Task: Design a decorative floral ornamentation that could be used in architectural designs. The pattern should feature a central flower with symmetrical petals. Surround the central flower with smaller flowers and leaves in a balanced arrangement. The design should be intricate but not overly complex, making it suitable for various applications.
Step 710:
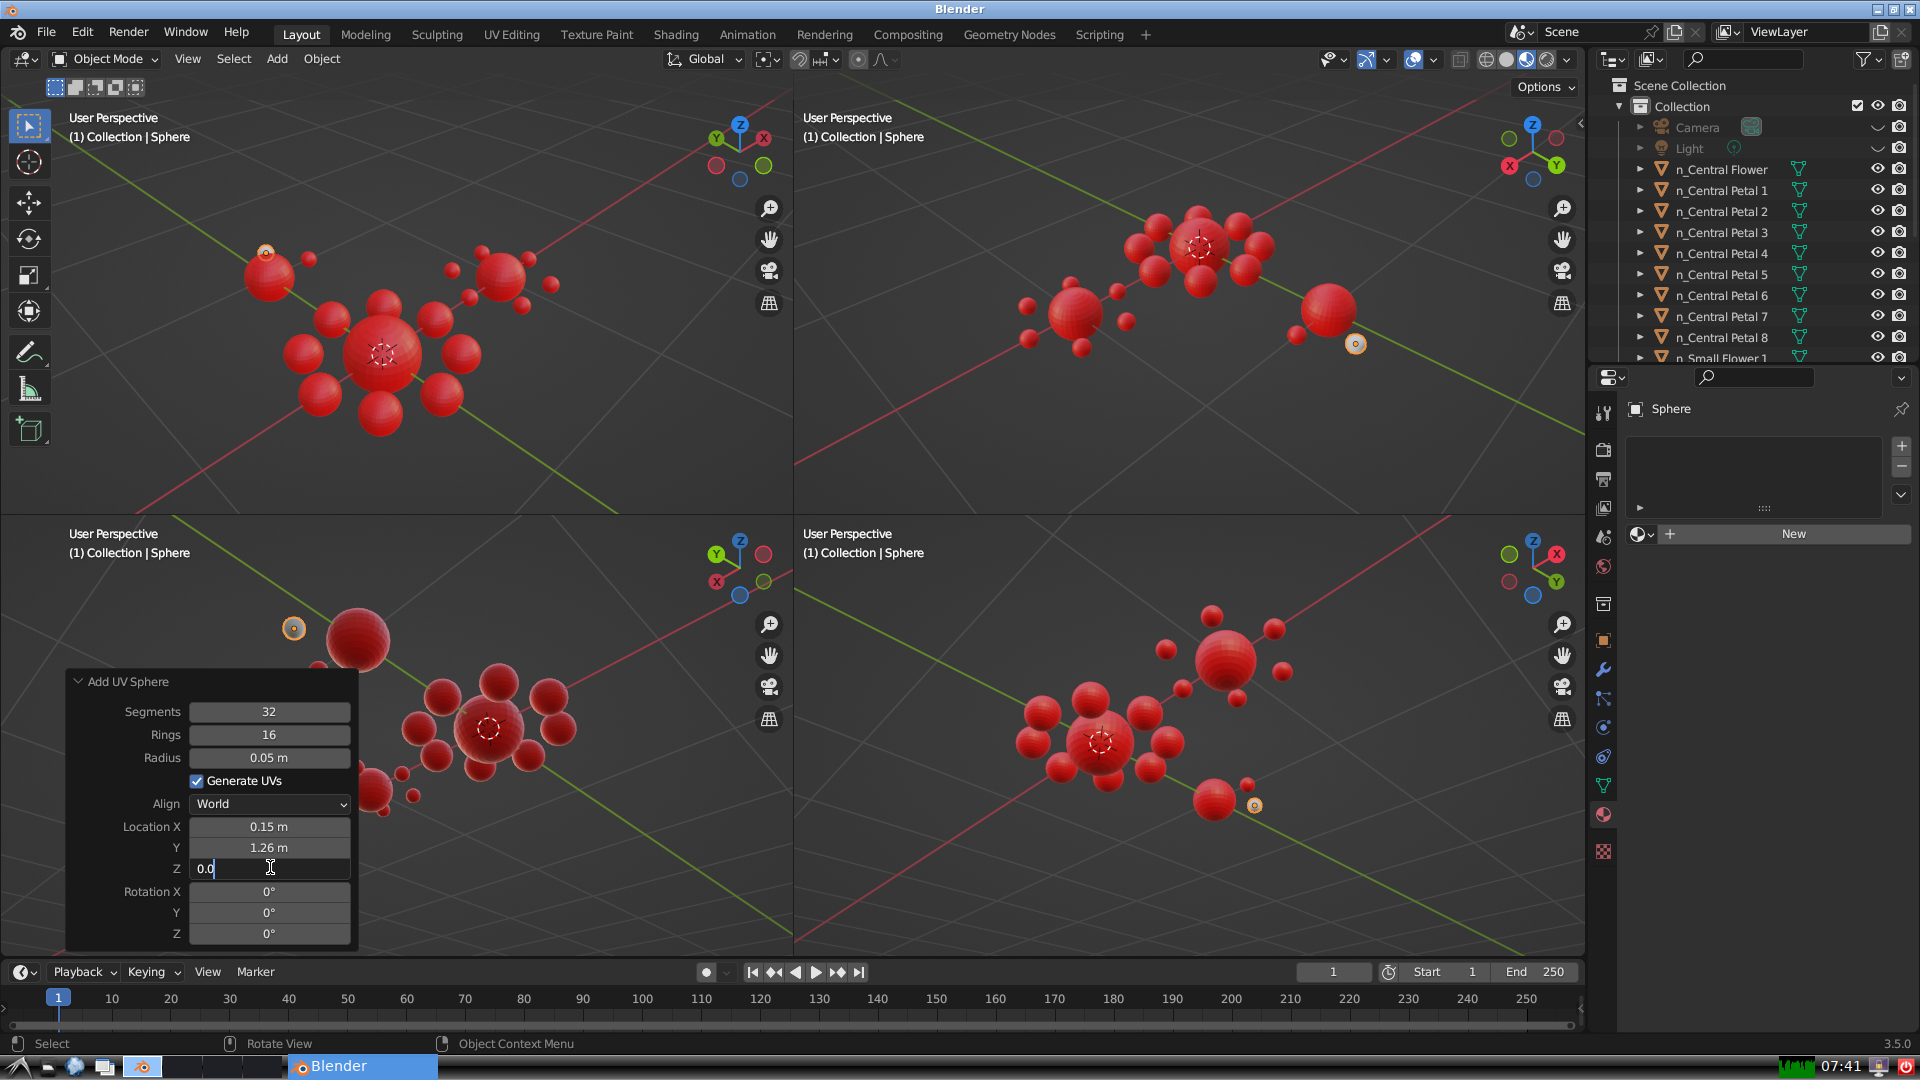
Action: {"key_press": ['Return']}